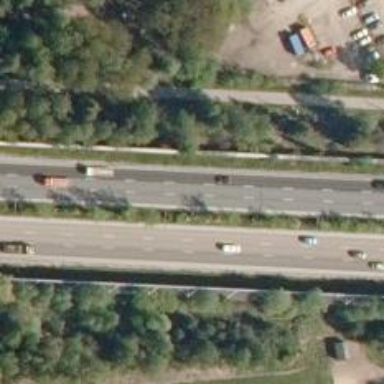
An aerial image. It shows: Asphalt road designated as trunk highway.